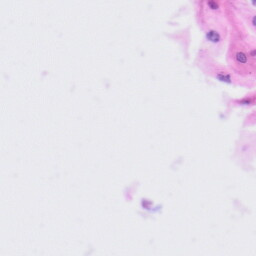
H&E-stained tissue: Tonsil